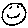
Label: smiley face